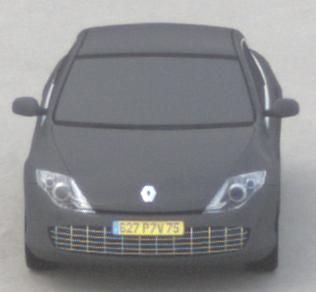
Make: Renault
Model: Laguna Coupé TCe 170
Detailed model: Laguna (III) Coupé
Model produced from: 2010/11
Model produced until: 2011/05
Doors: 2
Color: gray
Road condition: dry road
Daytime: midday
Contrast: low contrast